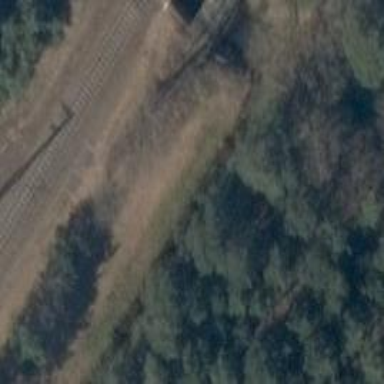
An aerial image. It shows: Grass track with grade5 tracktype.